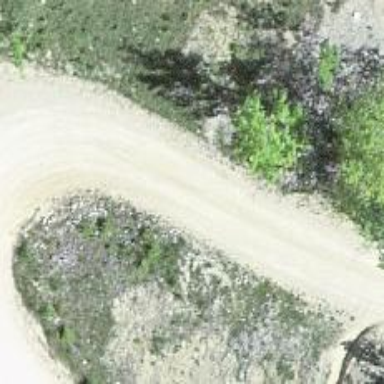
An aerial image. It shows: Track with fine gravel surface of grade2 quality.